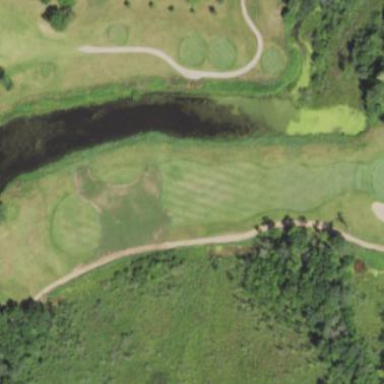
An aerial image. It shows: Grassy area designated as golf fairway.